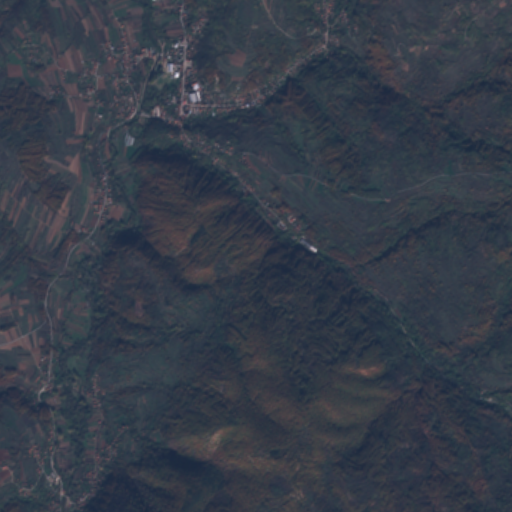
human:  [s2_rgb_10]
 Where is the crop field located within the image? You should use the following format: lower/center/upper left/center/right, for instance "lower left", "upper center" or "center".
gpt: The crop field is located in the lower left of the image.
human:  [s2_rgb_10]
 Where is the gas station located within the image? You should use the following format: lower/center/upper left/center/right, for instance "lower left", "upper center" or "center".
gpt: The gas station is located in the upper center of the image.
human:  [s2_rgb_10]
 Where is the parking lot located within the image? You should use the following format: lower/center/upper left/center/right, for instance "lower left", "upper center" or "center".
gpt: The parking lot is located in the lower left of the image.
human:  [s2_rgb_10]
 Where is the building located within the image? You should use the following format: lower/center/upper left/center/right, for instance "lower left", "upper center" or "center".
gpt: There is no building in the image.